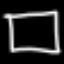
Label: square